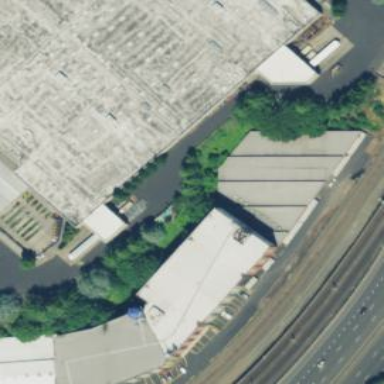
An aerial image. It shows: Group of garages.